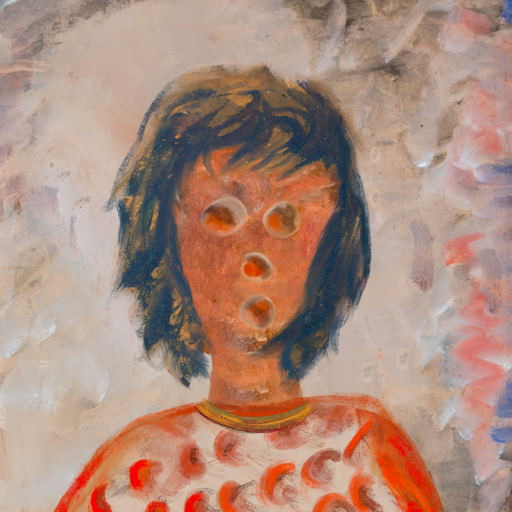
Background: Roy_Bahadur, Head And Neck Front: Boggyland, Face Front: Rupkatha, Bust: Rupkatha, Hair Front: InTheSun, Head Accessory: Blank, Second Necklace: Blank, Necklace: Mother_And_Son_Son, Baby: Blank